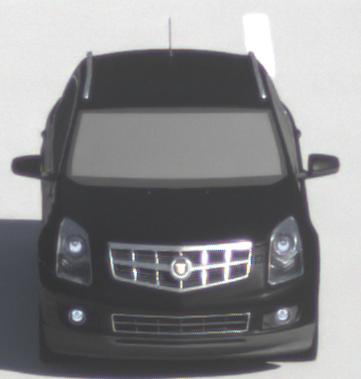
Make: Cadillac
Model: SRX 3.0 V6
Detailed model: SRX (II)
Model produced from: 2010/12
Model produced until: 2012/01
Doors: 5
Color: black
Road condition: dry road
Daytime: morning or afternoon
Contrast: medium contrast